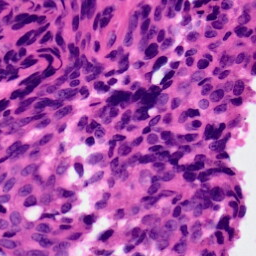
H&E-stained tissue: Ovarian